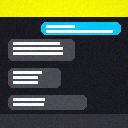
Screen state: on